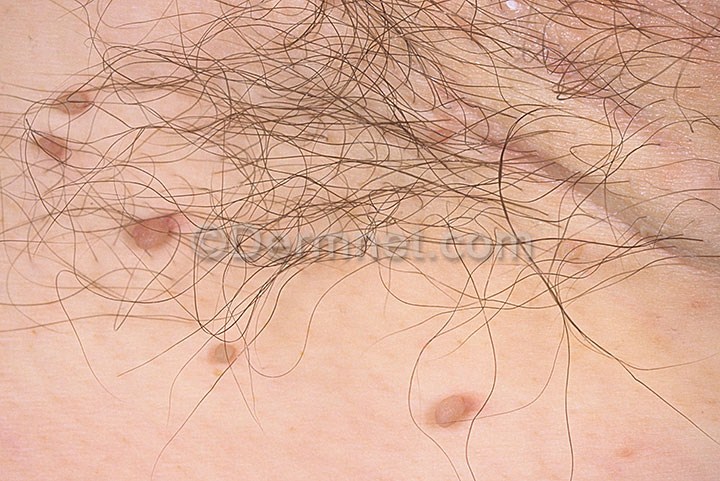
Disease: Seborrheic Keratoses and other Benign Tumors